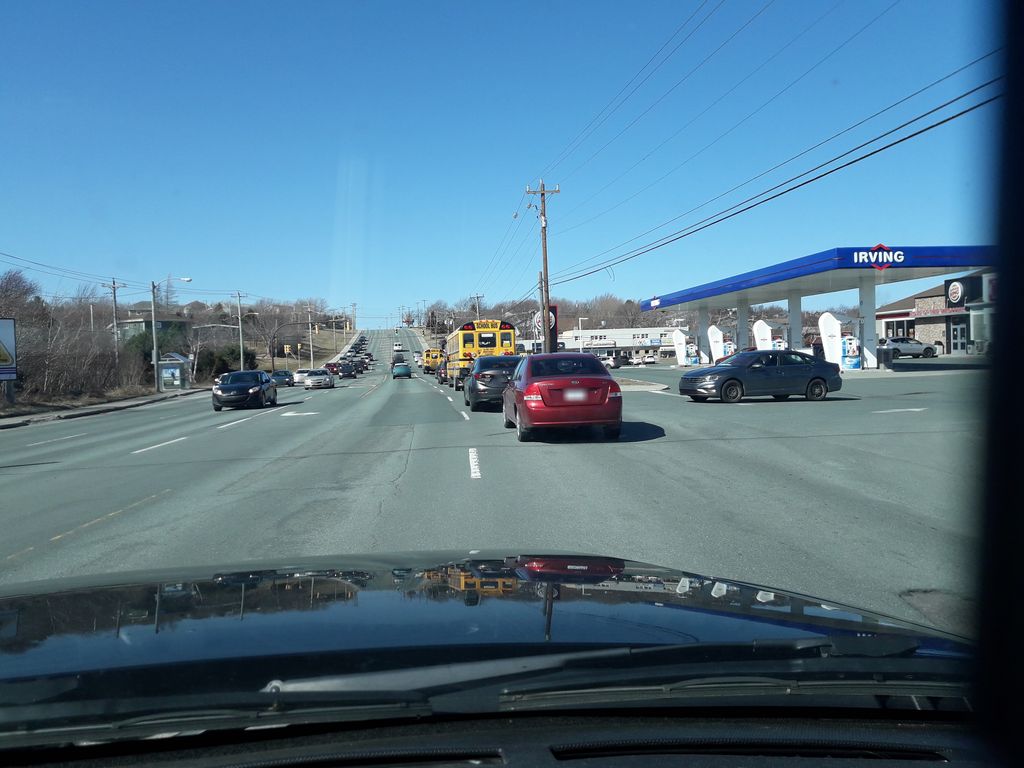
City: st_johns